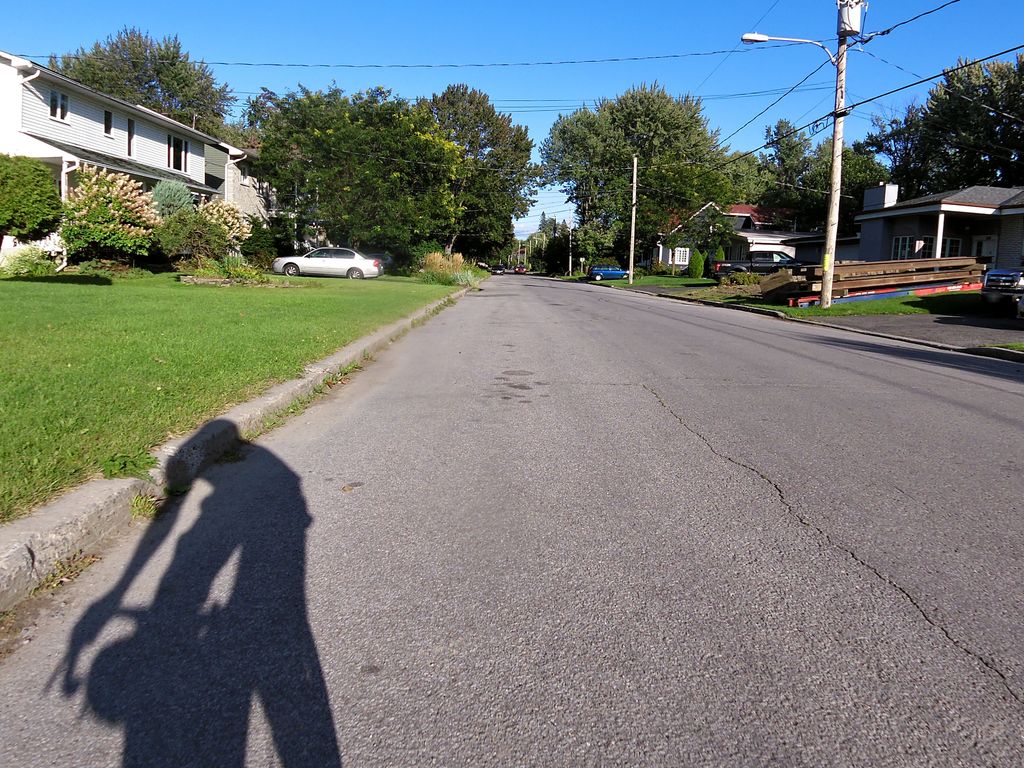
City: ottawa-gatineau